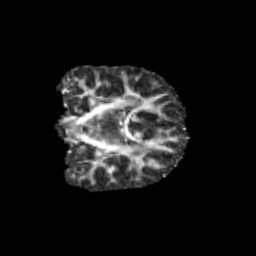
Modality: FA
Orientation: coronal
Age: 10
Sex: male
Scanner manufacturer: siemens
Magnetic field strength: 3 T
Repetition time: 3.8 s
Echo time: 0.07 s